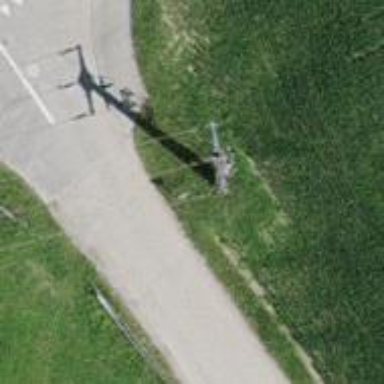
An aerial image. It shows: Power pole.